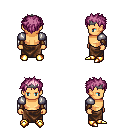
a pixel art fantasy rpg character, male body template, human, tanned skin, steel arm armor, robe skirt, pink bedhead hairstyle, iron tiara, leather bracers, gold boots, four views (front, back, left, right), 2x2 character sprite sheet, small pixel art, hard edges, no anti-aliasing